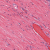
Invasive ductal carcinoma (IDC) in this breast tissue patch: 0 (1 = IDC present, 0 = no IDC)